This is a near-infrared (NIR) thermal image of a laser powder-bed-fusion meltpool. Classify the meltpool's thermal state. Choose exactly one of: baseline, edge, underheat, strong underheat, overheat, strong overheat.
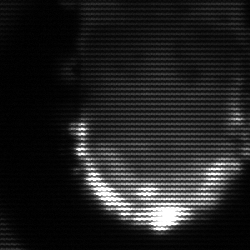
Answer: baseline